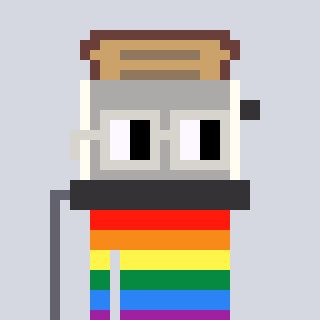
a pixel art character with square light gray glasses, a toaster-shaped head and a teal-colored body on a cool background